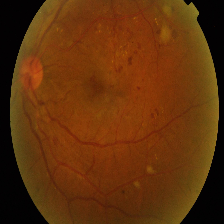
Diabetic retinopathy grade: Proliferative DR